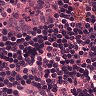
Metastatic tissue present: no